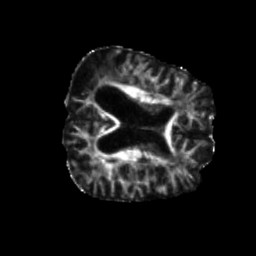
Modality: FA
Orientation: axial
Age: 66
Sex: female
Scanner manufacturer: siemens
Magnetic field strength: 3 T
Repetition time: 5.25 s
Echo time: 0.08 s